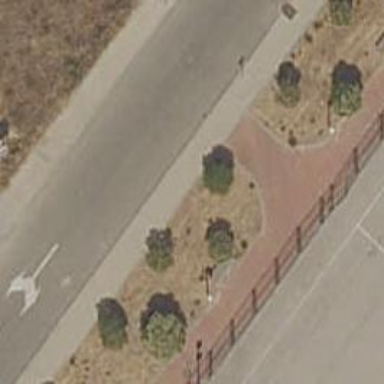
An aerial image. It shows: Footway made of paving stones.